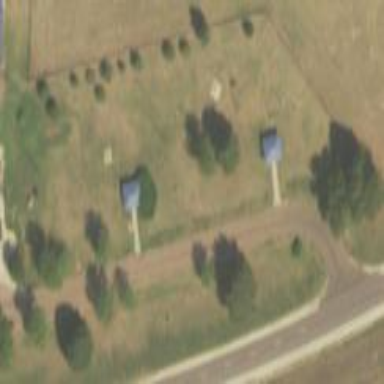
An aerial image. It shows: Rest area on the road.